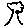
Label: tree